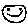
Label: smiley face